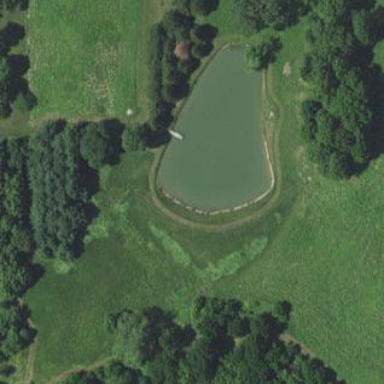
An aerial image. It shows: Pond surrounded by natural water.